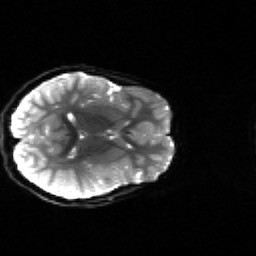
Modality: sbref
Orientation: axial
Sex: female
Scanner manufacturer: siemens
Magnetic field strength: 3 T
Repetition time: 5 s
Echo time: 0.071 s